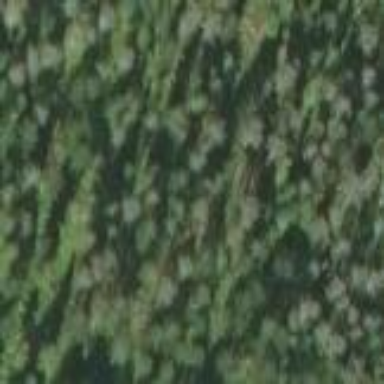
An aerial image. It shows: Woodland with needle-leaved trees.